Question: In my app I have a 'ScrollView' that holds a 'VStack'. The 'VStack' has an 'animation' modifier. It also has one conditional view with a 'transition' modifier. The transition works. However, when the view first appears, the content scales up with a starting width of 0. You can see this on the green border in the video below. This only happens if the 'VStack' is inside the 'ScrollView' or the 'VStack' has the 'animation' modifier.

I have tried different other things like setting a 'fixedSize' or setting 'animation(nil)' but I cannot get it to work.
I don't care if there is an animation at the beginning or if the view transitions onto the screen. But I definitely do not want the bad animation at the beginning. When I click on the button, the 'Text' and the 'Button' should both animate.
I also tested this behaviour with the following simplified code.
'''
struct ContentView: View {
@ObservedObject var viewModel = ViewModel()
var body: some View {
ScrollView {
VStack(spacing: 32) {
if self.viewModel.shouldShowText {
Text("Hello, World! This is a some text.")
.transition(
AnyTransition
.move(edge: .top)
.combined(
with:
.offset(
.init(width: 0, height: -100)
)
)
)
}
Button(
action: {
self.viewModel.didSelectButton()
},
label: {
Text("Button")
.font(.largeTitle)
}
)
}
.border(Color.green)
.animation(.easeInOut(duration: 5))
.border(Color.red)
HStack { Spacer() }
}
.border(Color.blue)
}
}
class ViewModel: ObservableObject {
@Published private var number: Int = 0
var shouldShowText: Bool {
return self.number % 2 == 0
}
func didSelectButton() {
self.number += 1
}
}
'''
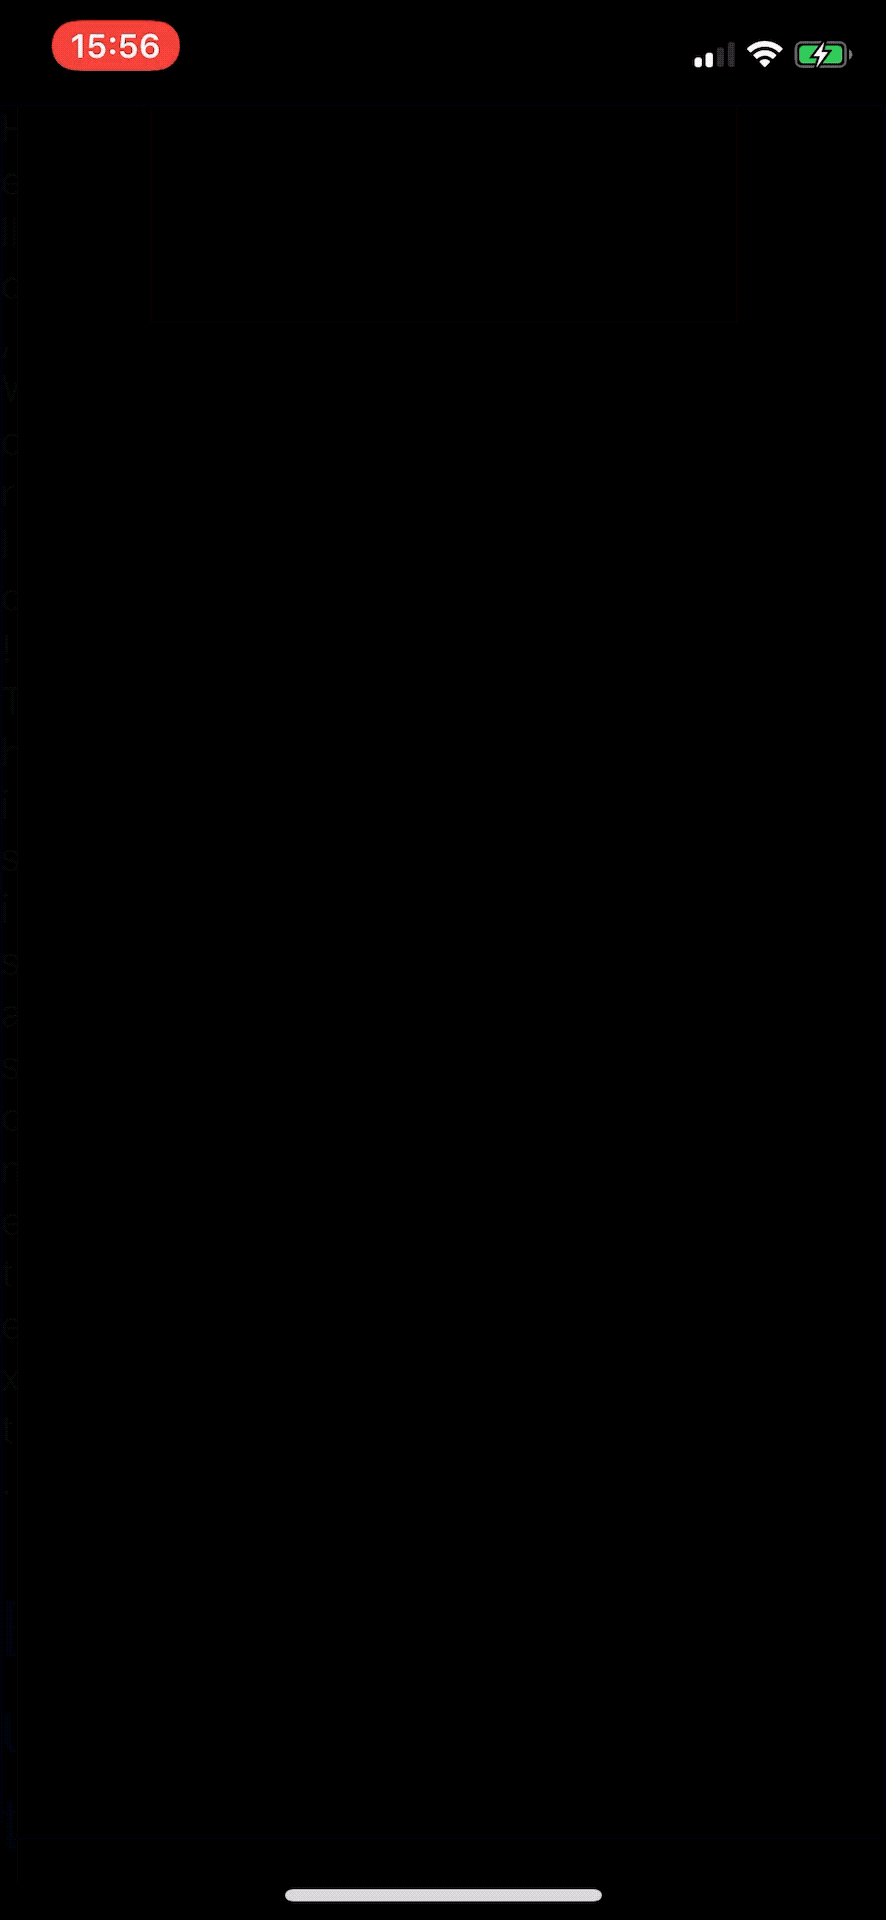
Answer: It works fine with Xcode 12 / iOS 14 (and stand-alone and in 'NavigationView'), so I assume it is SwiftUI bug in previous versions.
Anyway, try to make animation be activated by value as shown below (tested & works)
'''
// ... other code
}
.border(Color.green)
.animation(.easeInOut(duration: 5), value: viewModel.number) // << here !!
.border(Color.red)
'''
and for this work it needs to make available published property for observation
'''
class BlockViewModel: ObservableObject {
@Published var number: Int = 0 // << here !!
// ... other code
'''